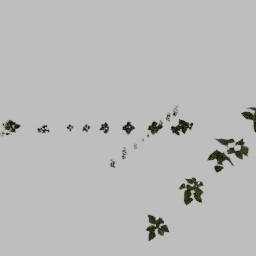
Label: nature